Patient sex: M
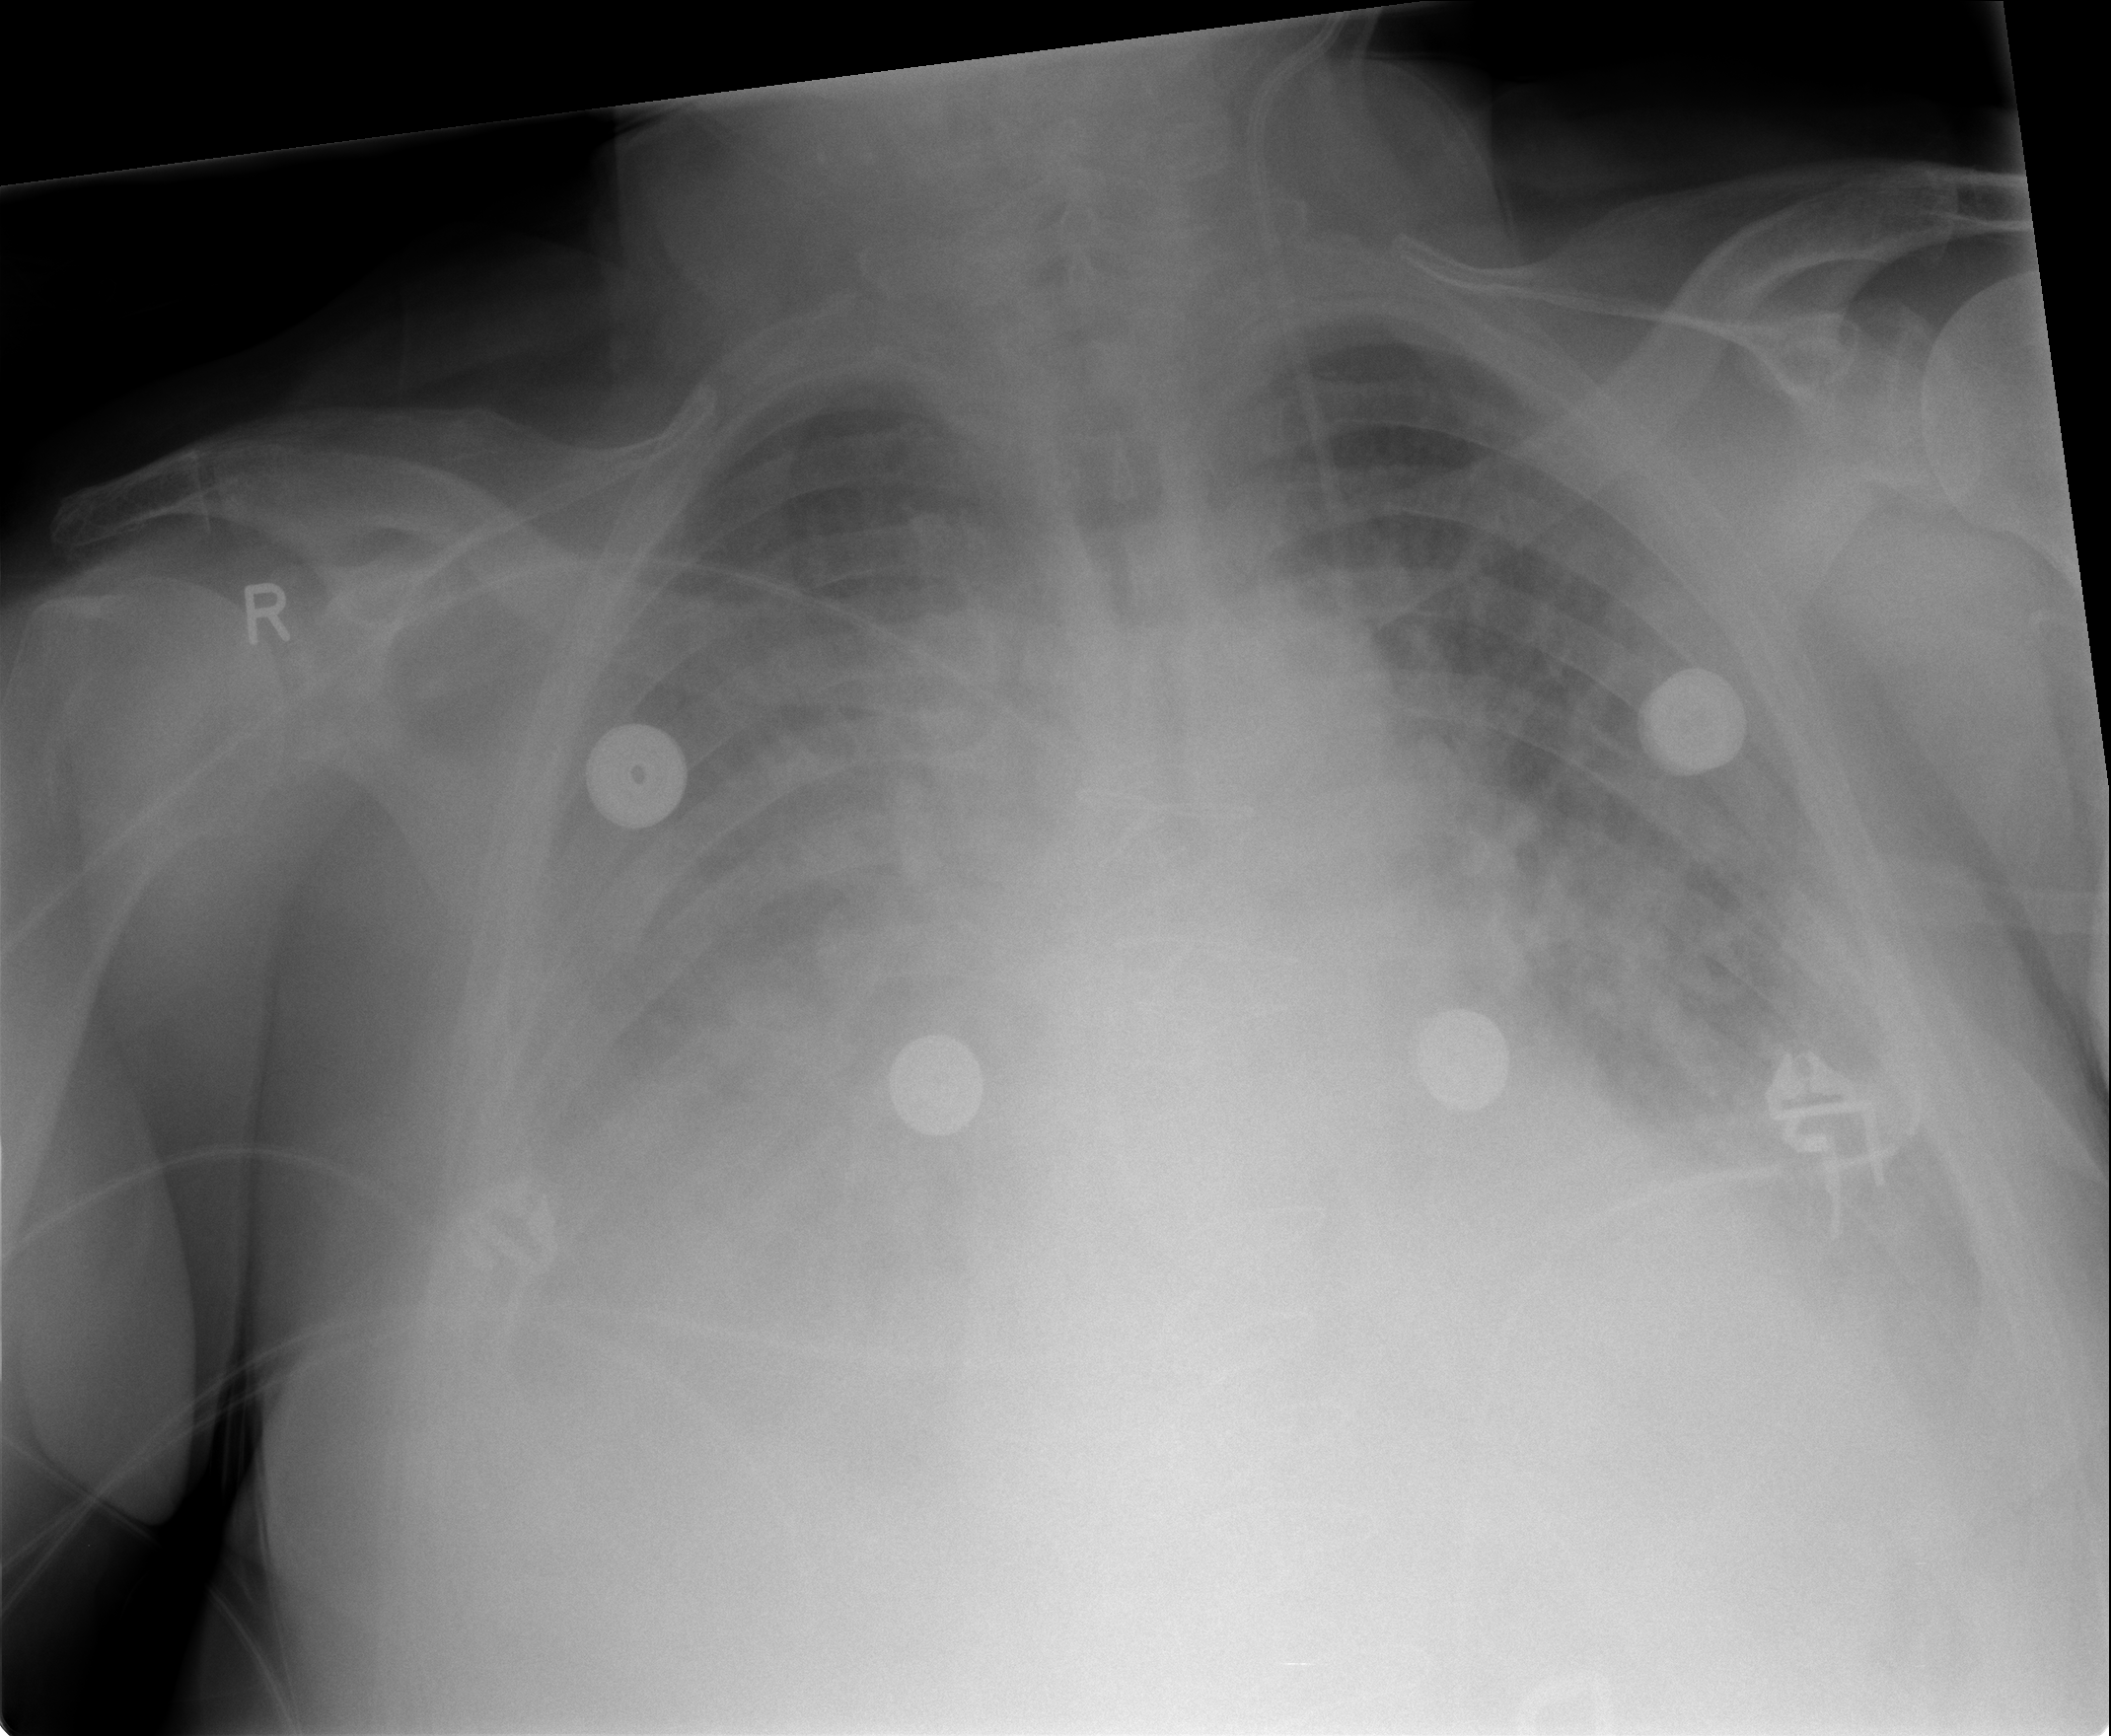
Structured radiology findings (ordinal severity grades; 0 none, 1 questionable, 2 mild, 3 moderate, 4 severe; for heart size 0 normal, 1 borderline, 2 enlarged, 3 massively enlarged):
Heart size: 2
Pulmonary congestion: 3
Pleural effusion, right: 3
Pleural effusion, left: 2
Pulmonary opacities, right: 3
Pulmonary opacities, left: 3
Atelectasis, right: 3
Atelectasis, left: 3